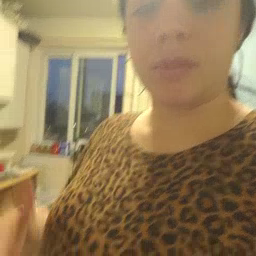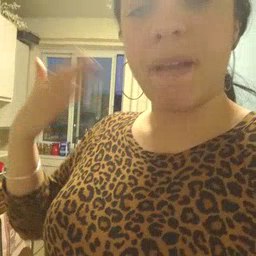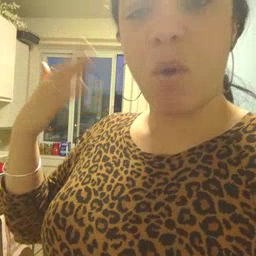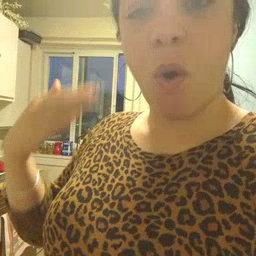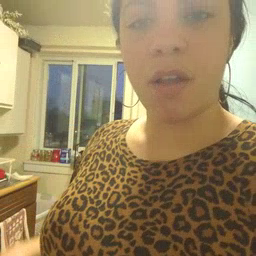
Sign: before